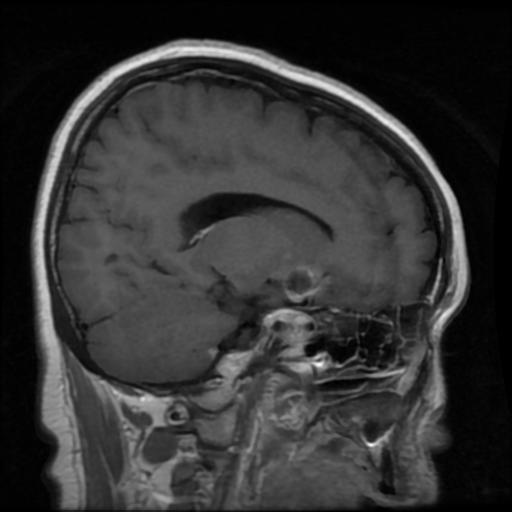
Label: pituitary